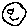
Label: smiley face